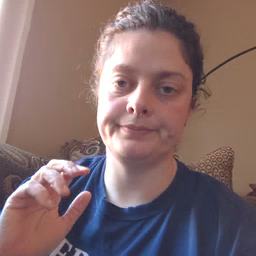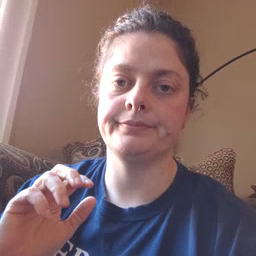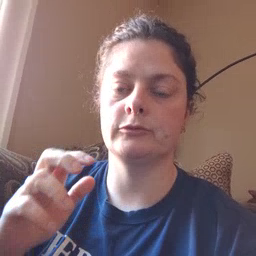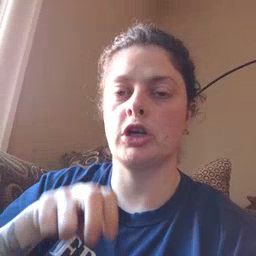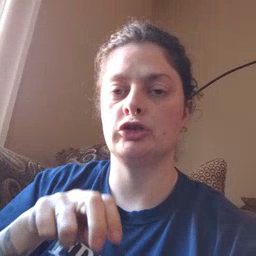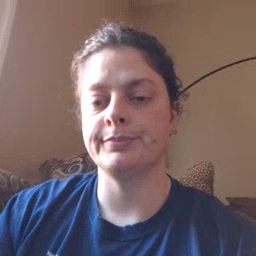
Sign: chair